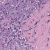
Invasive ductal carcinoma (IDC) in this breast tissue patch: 1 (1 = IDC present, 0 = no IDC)